Interaction volume radius: 10 \u00c5
Interaction volume height: 30 \u00c5
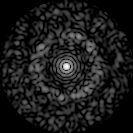
Disorder parameter: 0.8454